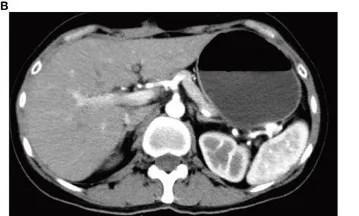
(B) The arterial phase of enhanced CT scan 2 months after surgery.
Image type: radiology (ct)